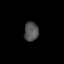
Tissue: lung
Cell type: Endothelial cells
Senescence score: 0.2422
Nuclear area (px): 268
Mean DAPI intensity: 81.422